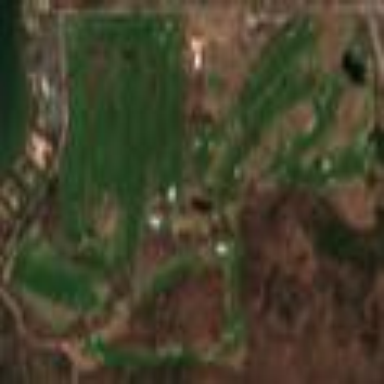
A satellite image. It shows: Golf course.